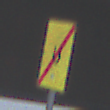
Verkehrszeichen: EndeUmleitung
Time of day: MorningAfternoon
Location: Outdoor (Suburban)
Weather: Overcast
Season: NotSpecified
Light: Natural